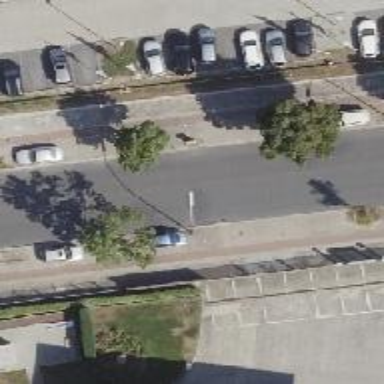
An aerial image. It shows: Broadleaved deciduous tree with parking obstacle nearby.